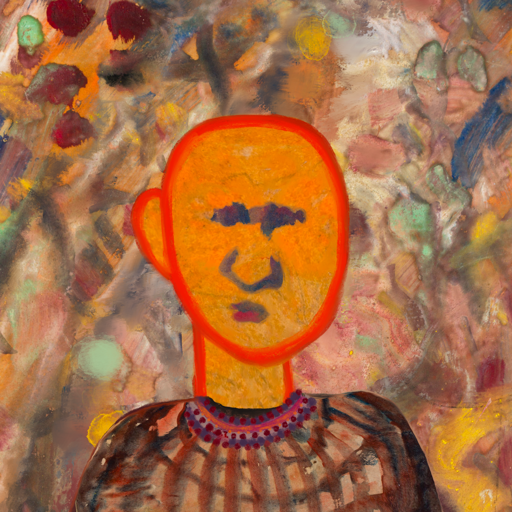
Background: Mother_And_Son_Mother, Head And Neck Front: Sisters, Face Front: In_The_Sun, Bust: Orphan, Hair Front: Blank, Head Accessory: Blank, Second Necklace: Blank, Necklace: Roy_Bahadur, Baby: Blank